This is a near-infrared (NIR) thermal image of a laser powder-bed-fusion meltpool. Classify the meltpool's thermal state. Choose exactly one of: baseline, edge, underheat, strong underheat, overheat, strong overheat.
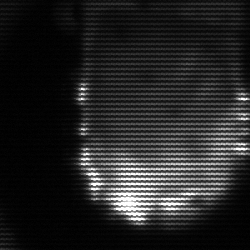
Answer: baseline